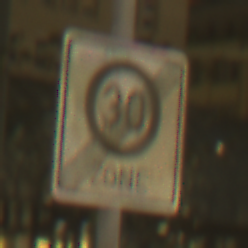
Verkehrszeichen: EndeZone30
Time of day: Night
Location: Outdoor (Urban)
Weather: Overcast
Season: NotSpecified
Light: Artificial